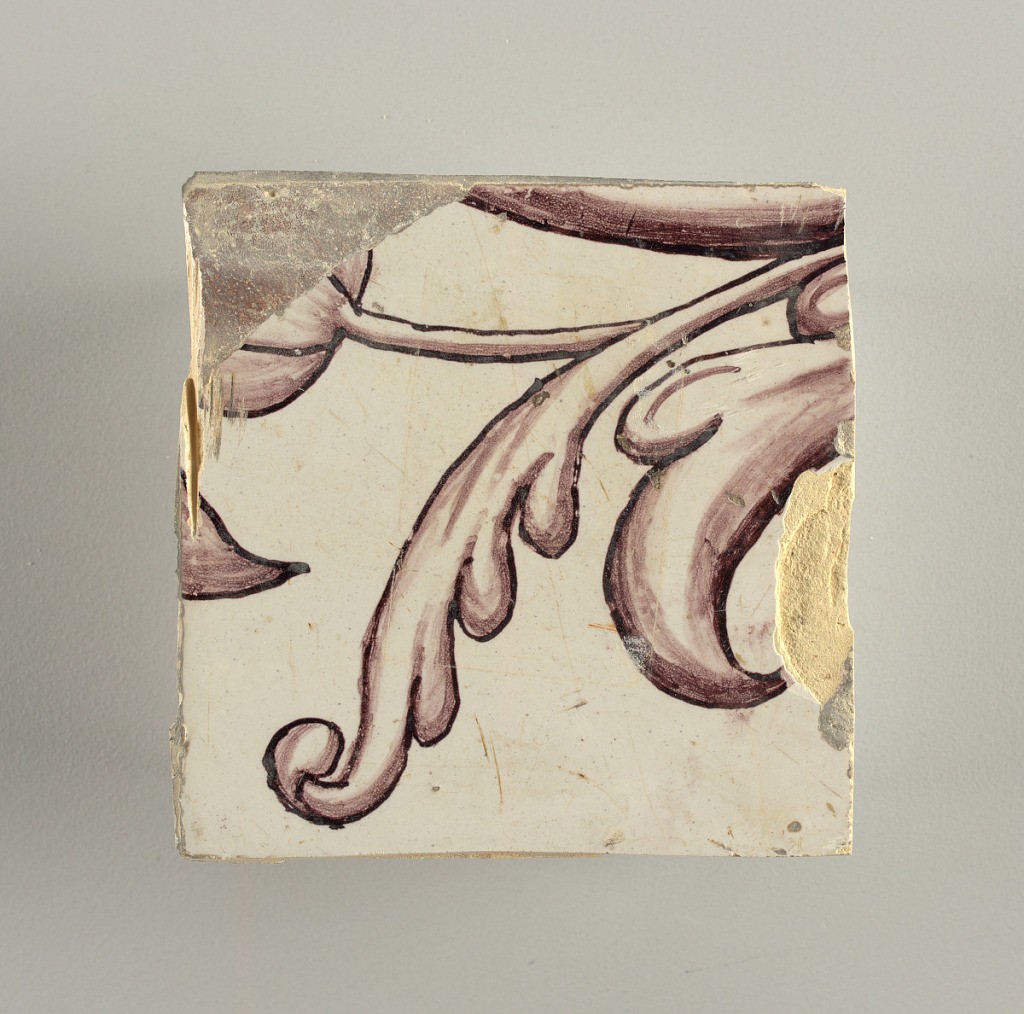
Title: Wall facing
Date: ca. 1725
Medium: tin-glazed earthenware, underglaze
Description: Running design for a frieze or a dado, composed of scrolls of foliage and strapwork, and four repeating motifs--a seated woman in a small upright oval medallion, a putto seated on a rocailled base, and strapwork in axial pattern.  The various panels, A to F, show various repeats of the same design, all being five tiles high and a varying number of tiles wide.